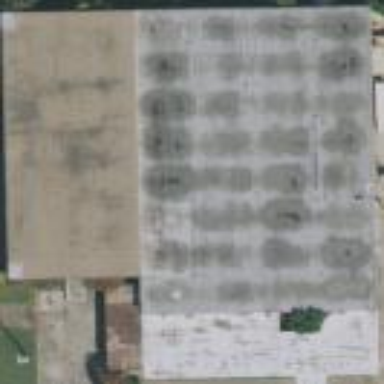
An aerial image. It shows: Warehouse building.